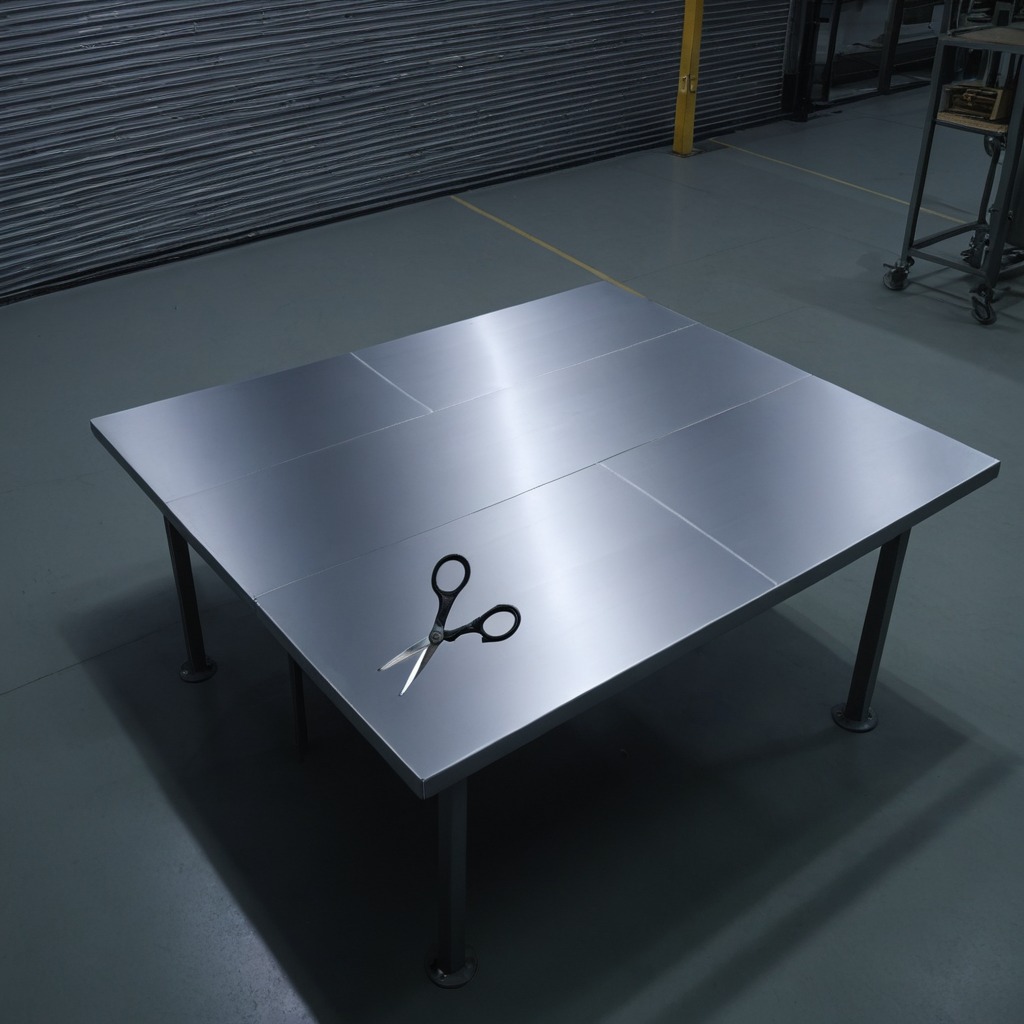
A scissor is lying on the tabletop.